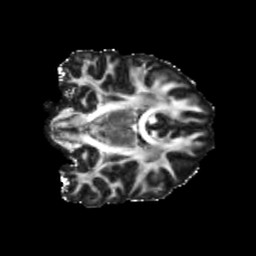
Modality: FA
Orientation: coronal
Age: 27
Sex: female
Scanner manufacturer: siemens
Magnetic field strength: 3 T
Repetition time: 3.23 s
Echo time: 0.0892 s